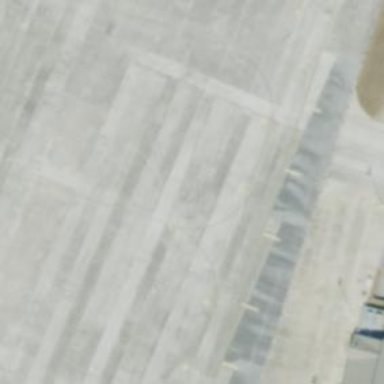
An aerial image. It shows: Image of taxiway at airport.